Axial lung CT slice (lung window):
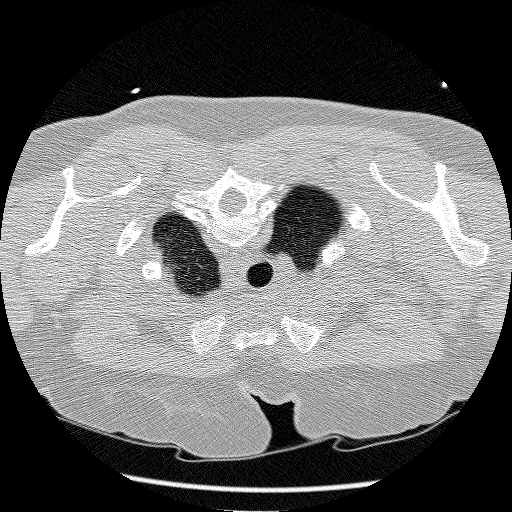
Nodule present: no